Question: I'm preparing to create a WCF Service which our customers can use to update data in our system. So it has to be available over the Internet. I have a book about WCF from which I know the 'Message Security' is the way to go when making a WCF Service available over the Internet. That is because you shouldn't use the transport security because it should only be used in environments where you can guarantee that there is a point-to-point connection between service and client. Did I get that right?
So I want to use Message Security in combination with a custom 'UserName' authentication. I understand that I have to get a certificate to accomplish that. Our company already owns a SSL Certificate that is used for our Websites.
-
And
-
For testing purposes I created my own certificate with Makecert. It worked fine but I always had to add the certificate to the 'Trusted Persons' on the client machine.
- 'Message Security''Trusted Persons'
Now, let's assume the following scenario:

There are two Webservers behind an ISA-Server/Firewall. This ISA-Server holds the certificate for the www.company.com address. So all the SSL stuff is handled by it. It also forwards the incoming requests to the webservers accordingly. The newly created WCF Service should run on the 2nd webserver.
- 'Message Security'
If yes, I heard copying certificates is not good practice because it reduces the level of security. Moving the certificate to the webserver is not an option, because it's needed for the websites on Web-Server1, too.
-
And:
-
Thank you...
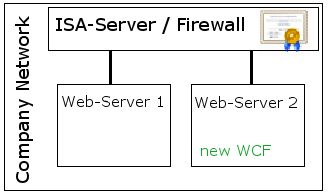
Answer: Nicely prepared question. First of all I probably read the same book and I would like to clarify this statement:
> That is because you shouldn't use the
transport security because it should
only be used in environments where you
can guarantee that there is a
point-to-point connection between
service and client.
Yes. HTTPS (transport security) offers only point-to-point security but IMO people don't understand this scenario correctly. Do you think that if you connect to your Internet banking over HTTPs it will randomly somewhere in the middle of Internet swap communication from HTTPS to HTTP? NO! Point-to-point connection means secured transport channel between client and accessed gateway providing the requested URL. In your scenario it means secured transport channel between Client and your ISA Server. Communication will not be secured between your ISA and Web Server 2. If you want end-to-end which will provide secure channel between client and Web Server 2 (ISA will not be able to intercept messages), you need message security.
Now to your other questions:
> Can I use the same certificate for the
message security of the WCF Service?
Yes you can, but you have to copy private key to your Web Server 2.
> Is the Message Security way
interoperable with clients that expect
a ASMX Webservice?
No. Pure ASMX client can't use message security unless you code a lot of custom SOAP headers and extensions or install WSE 3.0.
> Is it possible to enable the Message
Security with the above mentioned
certificate without forcing the client
to add the certificate to the Trusted
Persons manually?
Yes but Certification authority which published certificate must be trusted on client machine. It is same with HTTPS. Services secured with message security also can expose certificate's thumbprint inside WSDL. Clients can validate service identity with this thumbprint. I think that in such case you also don't need to install certificate on client but when certificate expires all clients will have to be updated.
> Do I have to copy the certificate to
the webserver to be able to use the
Message Security?
Yes you must. But this can be a problem because for security reason's certificate can be marked as not exportable. Best solution is to request new certificate just for this purpose.